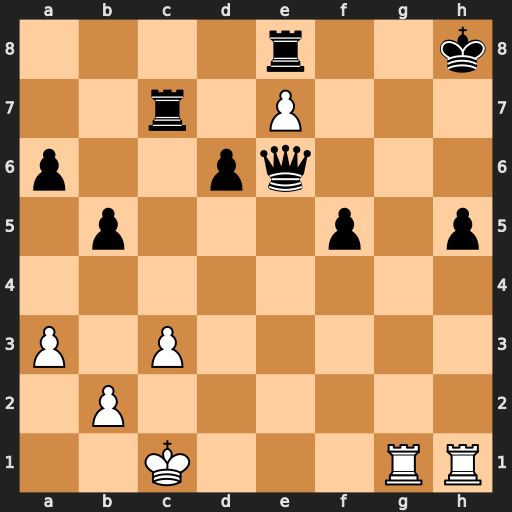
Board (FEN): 4r2k/2r1P3/p2pq3/1p3p1p/8/P1P5/1P6/2K3RR
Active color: w
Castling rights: -
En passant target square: -
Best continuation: Rxh5+ Qh6+ Rxh6#